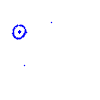
Particle: proton